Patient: sex M, age 35
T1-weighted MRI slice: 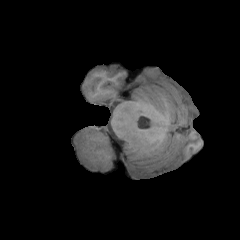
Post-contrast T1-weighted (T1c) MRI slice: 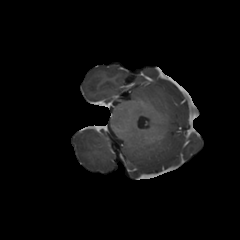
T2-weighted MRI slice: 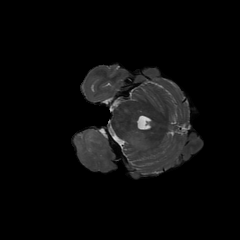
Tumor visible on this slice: yes
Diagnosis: Astrocytoma, IDH-wildtype
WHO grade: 2